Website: crate-barrel
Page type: customer-info-address
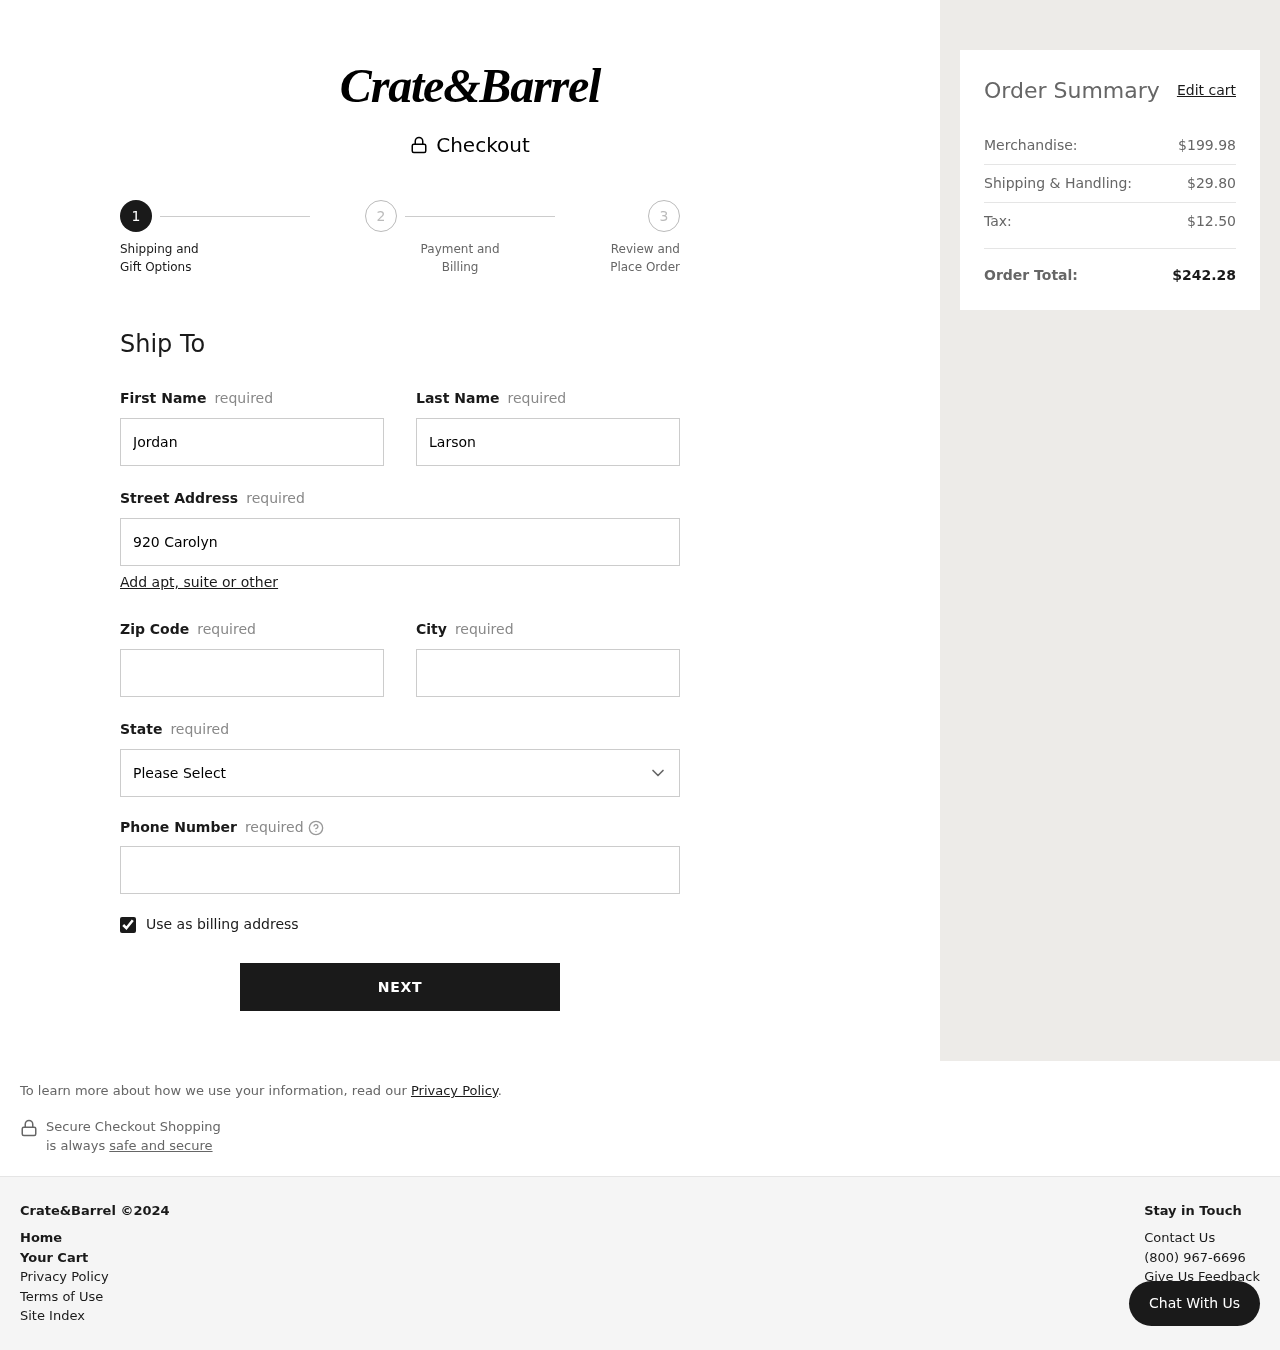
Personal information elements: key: PII_CITY
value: North Stephanieview
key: PII_FIRSTNAME
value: Jordan
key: PII_LASTNAME
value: Larson
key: PII_PHONE
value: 3292065630
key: PII_POSTCODE
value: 17062
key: PII_STATE
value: South Dakota
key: PII_STREET
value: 920 Carolyn Keys Suite 819
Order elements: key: ORDER_SUBTOTAL
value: $199.98
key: ORDER_SHIPPING_COST
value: $29.80
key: ORDER_TAX
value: $12.50
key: ORDER_TOTAL
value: $242.28